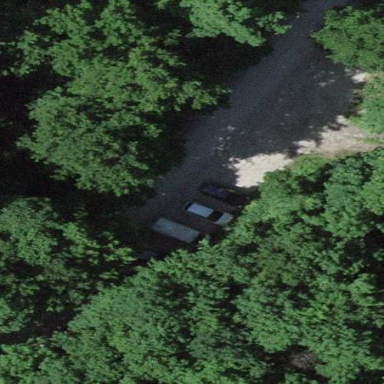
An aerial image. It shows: Parking area with compacted surface.